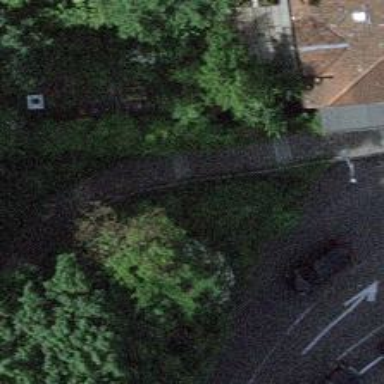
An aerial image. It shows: Stone steps along the road.